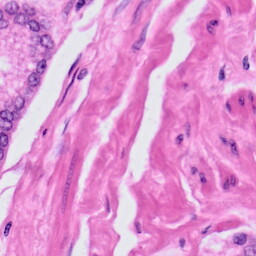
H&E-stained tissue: Prostate